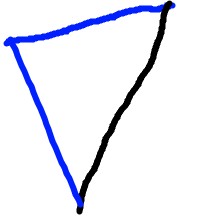
Shape: triangle